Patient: sex M, age 74
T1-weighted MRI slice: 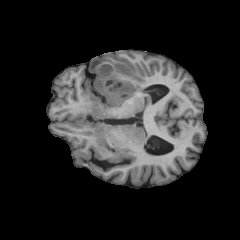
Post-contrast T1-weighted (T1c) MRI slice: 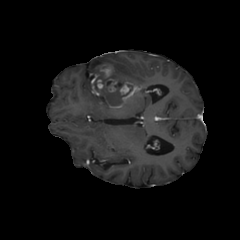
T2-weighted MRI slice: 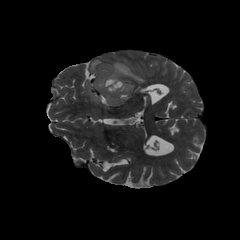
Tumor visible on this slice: yes
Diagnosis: Glioblastoma, IDH-wildtype
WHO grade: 4